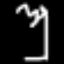
Label: squiggle